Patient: sex F, age 67
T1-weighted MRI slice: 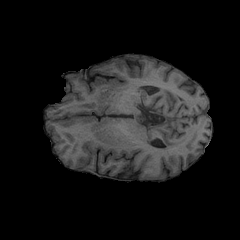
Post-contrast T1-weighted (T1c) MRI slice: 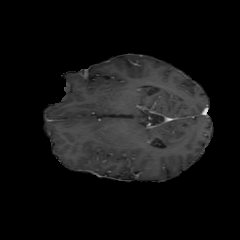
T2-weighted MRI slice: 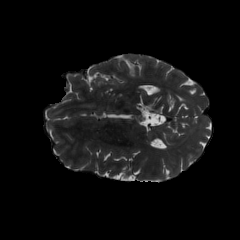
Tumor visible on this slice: no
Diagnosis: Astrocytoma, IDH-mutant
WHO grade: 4